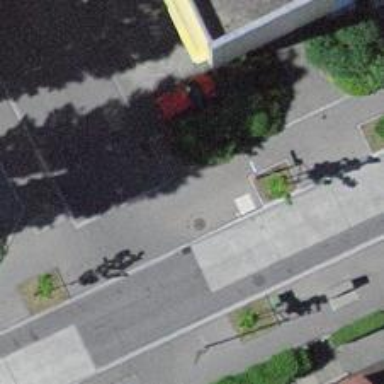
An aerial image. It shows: Bus stop with platform for public transport.